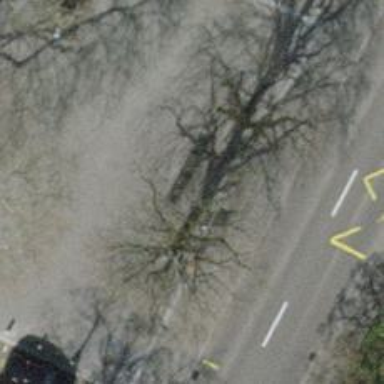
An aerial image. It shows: Brown bench.